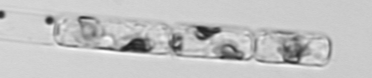
Label: Guinardia_delicatula_TAG_internal_parasite